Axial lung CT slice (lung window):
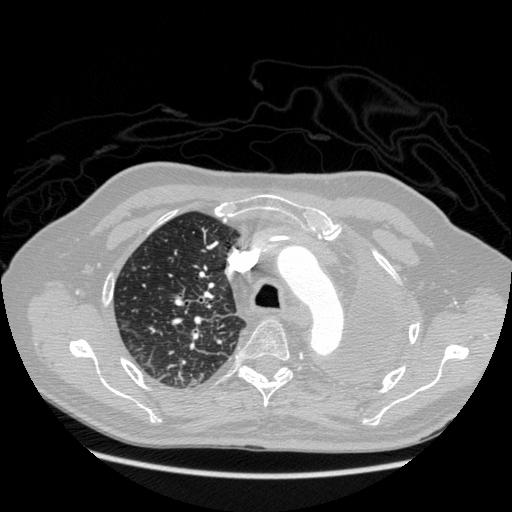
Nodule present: no